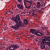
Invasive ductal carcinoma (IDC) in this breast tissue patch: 0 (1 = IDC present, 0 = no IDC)